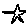
Label: star